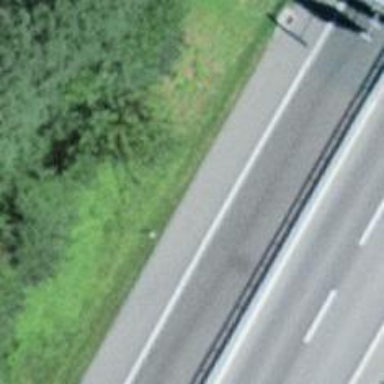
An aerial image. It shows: Asphalt motorway.